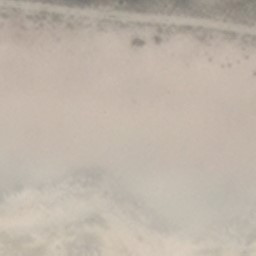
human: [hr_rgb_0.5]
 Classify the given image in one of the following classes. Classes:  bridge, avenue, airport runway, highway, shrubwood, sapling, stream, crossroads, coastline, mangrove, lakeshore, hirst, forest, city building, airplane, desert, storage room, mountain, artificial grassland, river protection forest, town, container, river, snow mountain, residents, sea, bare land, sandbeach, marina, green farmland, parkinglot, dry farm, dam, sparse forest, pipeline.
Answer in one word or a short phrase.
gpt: sandbeach